Question: I like to manage Windows Azure Websites through PowerShell. For instance, I like to run Get-Website to view a list of all my websites. Before I do that, I need to authenticate with Windows Azure.
One way to do this is via <URL> some@account.com to sign out.

Another way to do this is via a Management Certificate. I run <URL>. Then I can run Get-AzureWebsite to view my list.
This seems like two ways to do the same thing.
Other than allowing me to save a Management Certificate for convenience, what is the difference, if any, between the two methods?
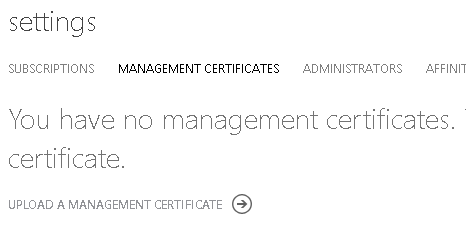
Answer: 'Import-AzurePublishSettingsFile' is not interactive, so I can use a batch process.
'Add-AzureAccount' is interactive. Since I do not require the certificate, I use 'Add-AzureAccount' because it is easier.